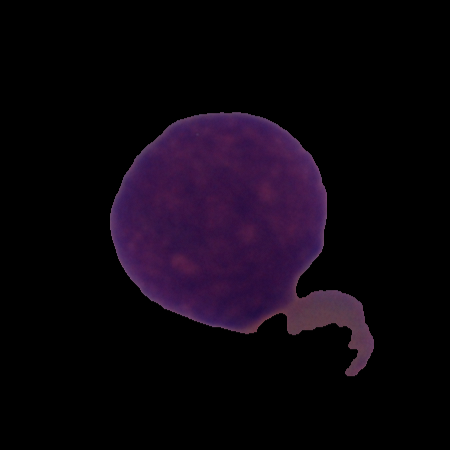
Label: cancer